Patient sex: M
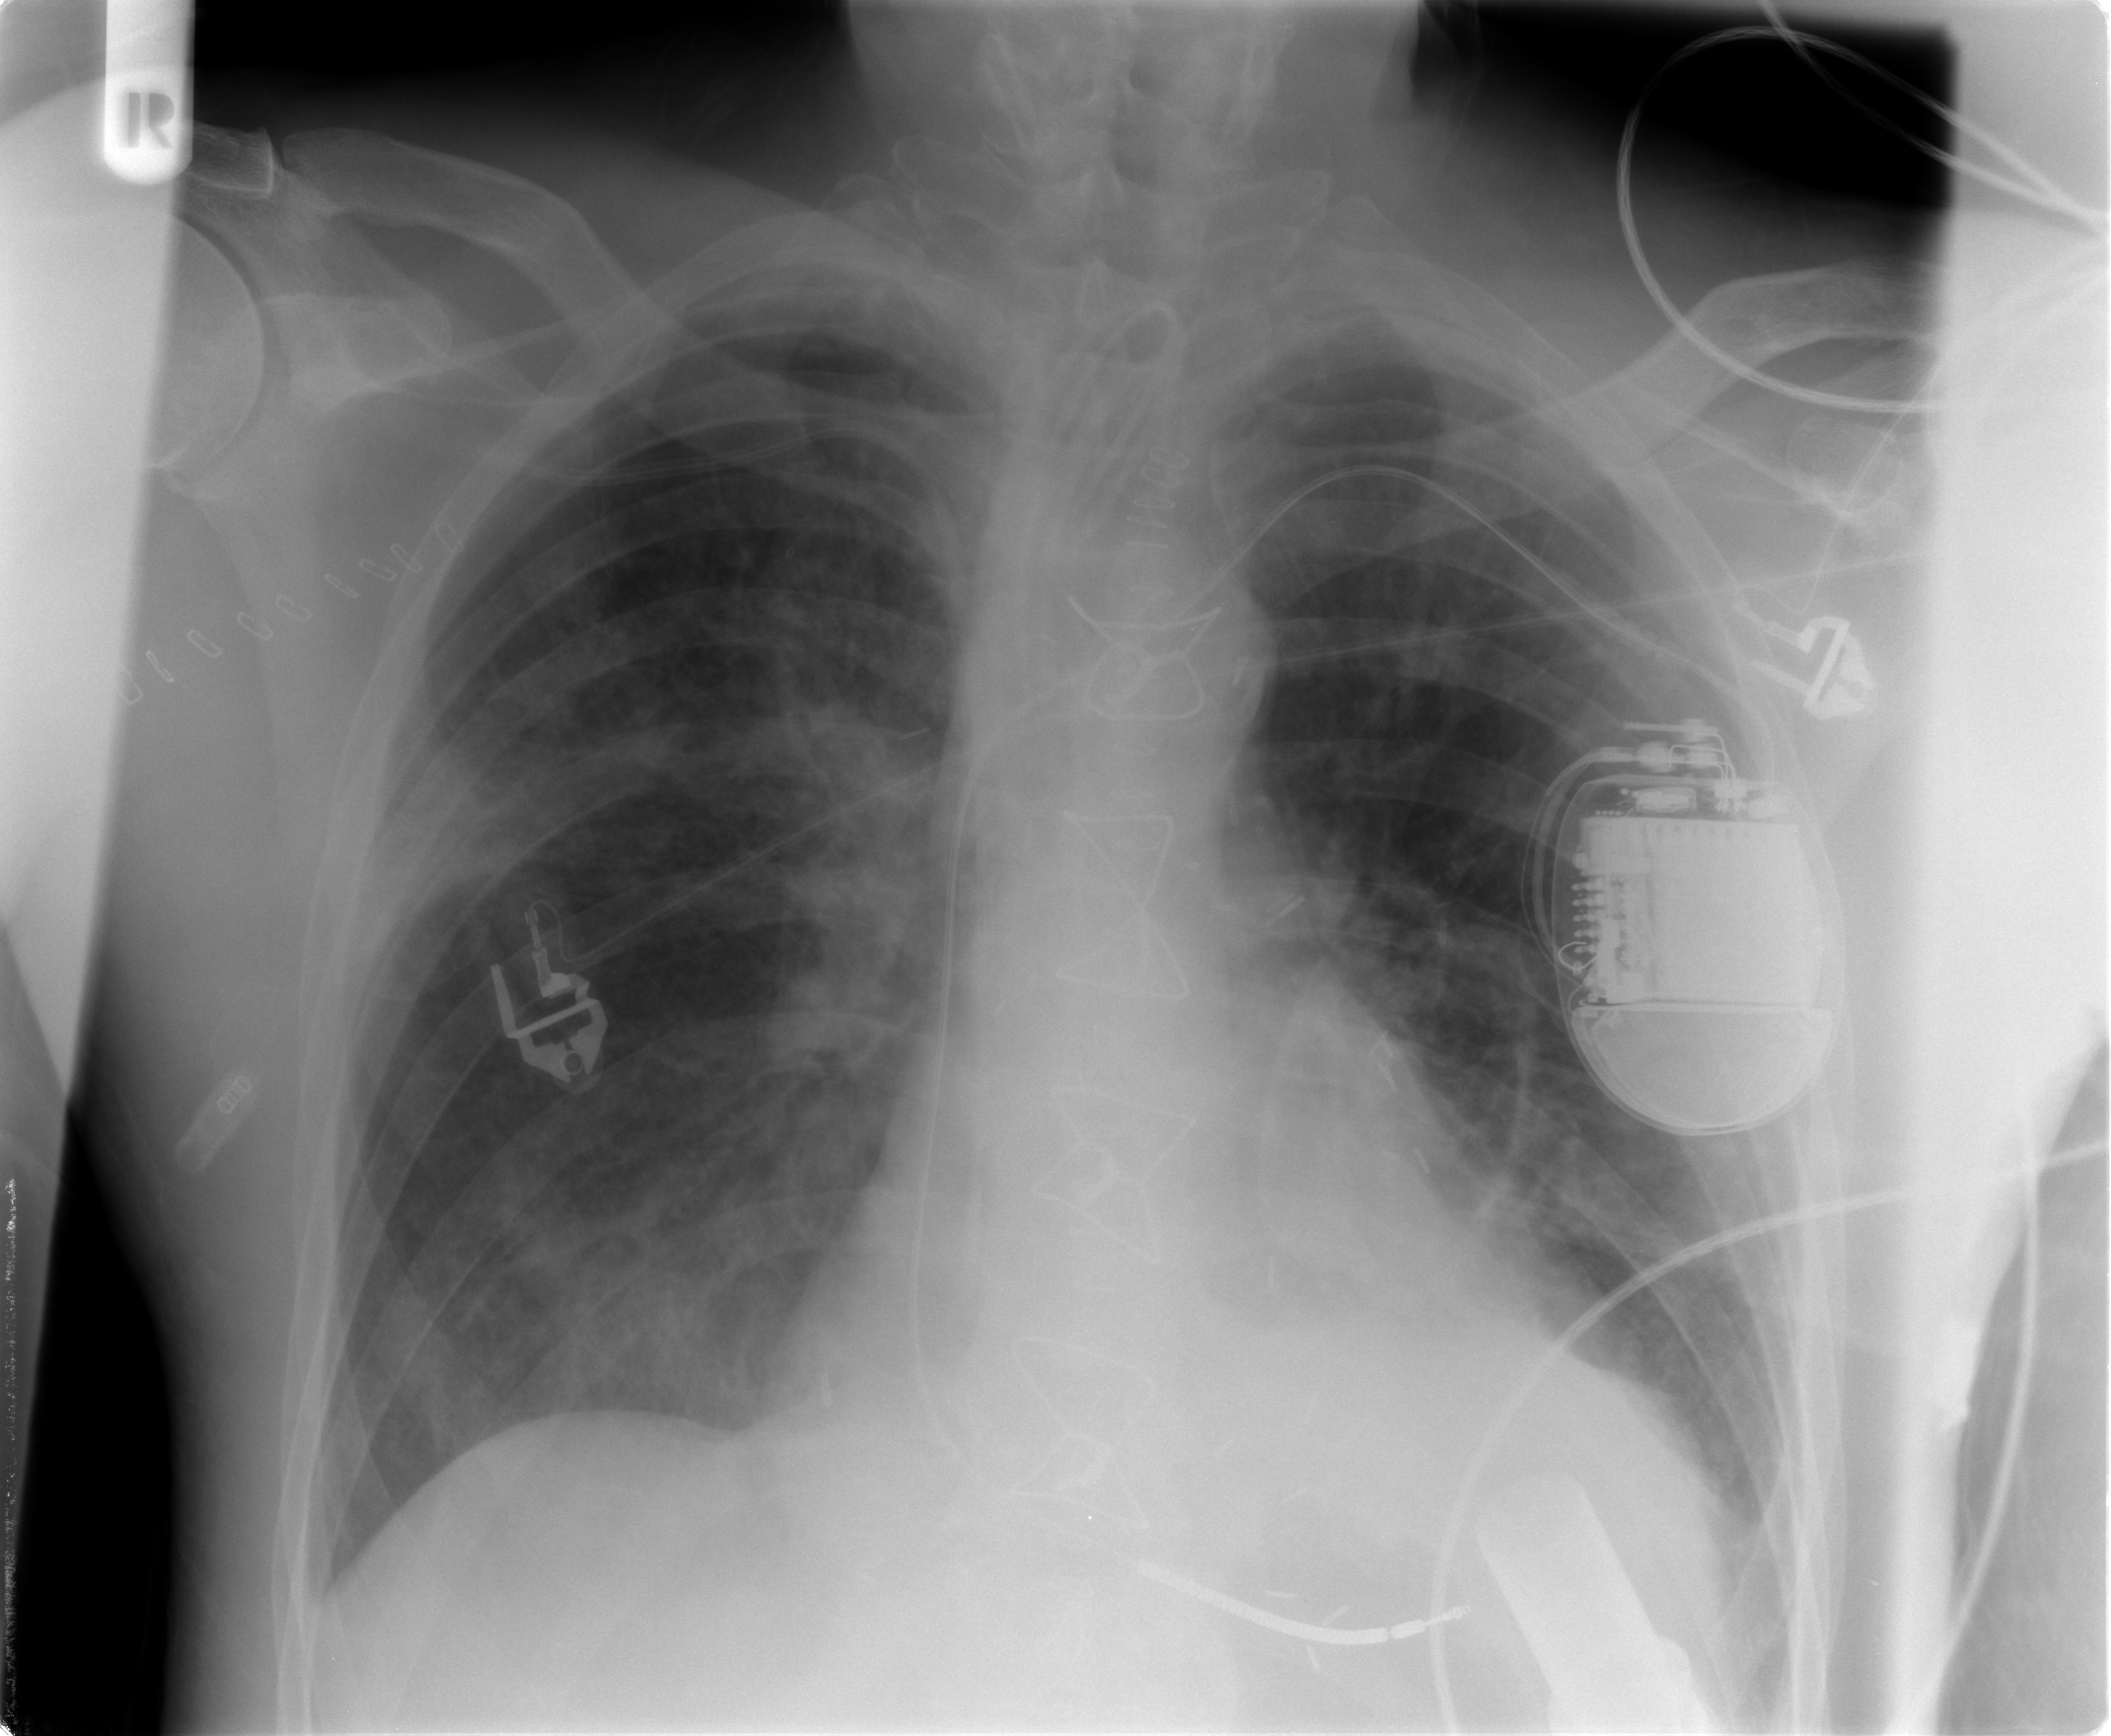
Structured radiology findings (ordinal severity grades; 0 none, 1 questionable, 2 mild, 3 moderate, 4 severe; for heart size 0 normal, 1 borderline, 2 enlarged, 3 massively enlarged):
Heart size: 1
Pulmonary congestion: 2
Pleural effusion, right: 0
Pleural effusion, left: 0
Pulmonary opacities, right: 2
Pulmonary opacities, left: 0
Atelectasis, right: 2
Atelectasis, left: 2